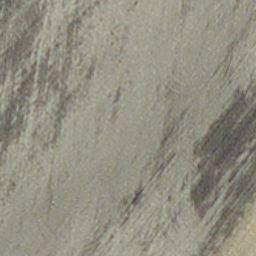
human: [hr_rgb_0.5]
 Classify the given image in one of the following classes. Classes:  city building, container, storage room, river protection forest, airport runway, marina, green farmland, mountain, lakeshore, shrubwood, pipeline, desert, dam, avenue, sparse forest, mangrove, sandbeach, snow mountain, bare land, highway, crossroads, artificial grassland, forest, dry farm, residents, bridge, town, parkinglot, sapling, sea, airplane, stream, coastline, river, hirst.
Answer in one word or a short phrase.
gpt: dry farm